You are looking at the wavelet scalogram of a bearing's acceleration signal. What is the most likely bearing condition (normal, inner_race, outer_race, ball)?
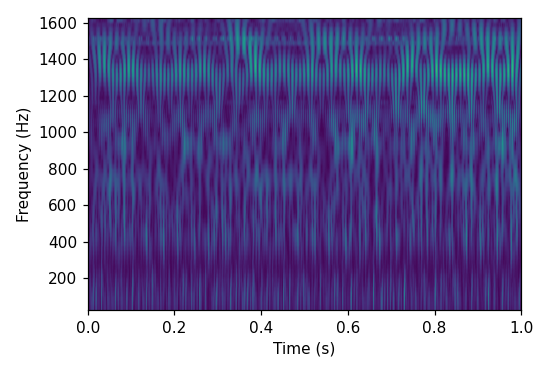
Answer: inner_race